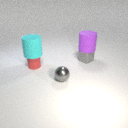
small red rubber cylinder behind small gray metal sphere